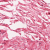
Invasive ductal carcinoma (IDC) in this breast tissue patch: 0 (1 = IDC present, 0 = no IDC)